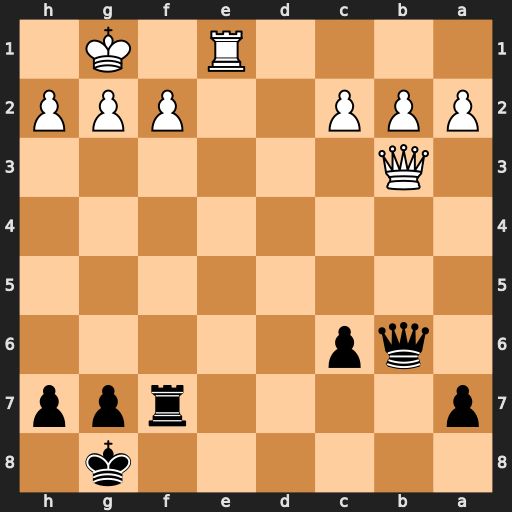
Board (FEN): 6k1/p4rpp/1qp5/8/8/1Q6/PPP2PPP/4R1K1
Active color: b
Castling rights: -
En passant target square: -
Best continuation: Qxf2+ Kh1 Qxe1#